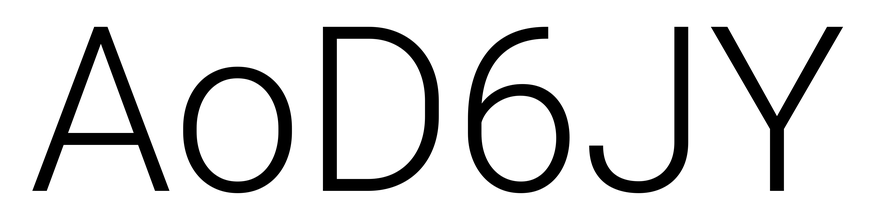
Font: Roboto_Light